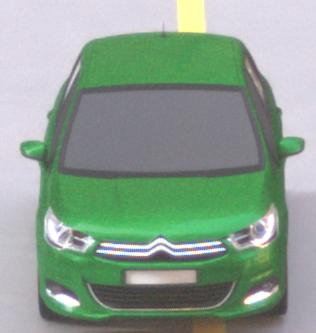
Make: Citroen
Model: C4 VTi 95
Detailed model: C4 (II)
Model produced from: 2012/08
Model produced until: 2013/06
Doors: 5
Color: green
Road condition: dry road
Daytime: morning or afternoon
Contrast: medium contrast